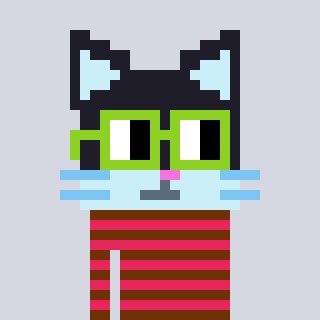
a pixel art character with square light green glasses, a cat-shaped head and a redpinkish-colored body on a cool background